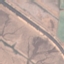
Label: Highway